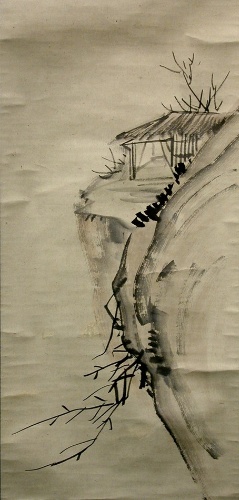
Artist: Ōtagaki Rengetsu
Artist bio: Japanese, 1791–1875
Date: late 19th century
Object type: Hanging scroll
Classification: Paintings
Medium: Hanging scroll; ink and color on paper
Culture: Japan
Period: Edo period (1615–1868)
Dimensions: 11 3/8 x 49 1/8 in. (28.9 x 124.8 cm)
Department: Asian Art
Credit line: Gift of Professor Donald Keene, 2001
Accession year: 2001
Repository: Metropolitan Museum of Art, New York, NY
Tags: Poetry|Buildings